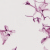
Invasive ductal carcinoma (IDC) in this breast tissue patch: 0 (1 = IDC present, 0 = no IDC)